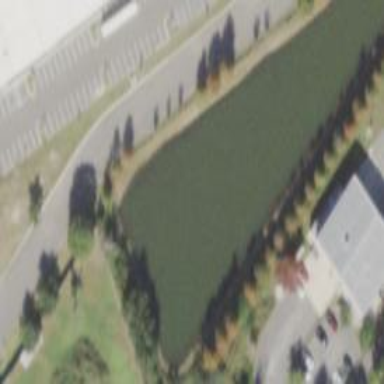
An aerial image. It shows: Retention basin with water.